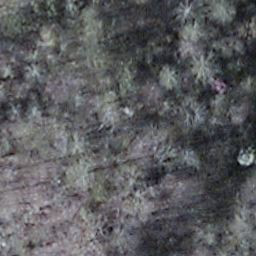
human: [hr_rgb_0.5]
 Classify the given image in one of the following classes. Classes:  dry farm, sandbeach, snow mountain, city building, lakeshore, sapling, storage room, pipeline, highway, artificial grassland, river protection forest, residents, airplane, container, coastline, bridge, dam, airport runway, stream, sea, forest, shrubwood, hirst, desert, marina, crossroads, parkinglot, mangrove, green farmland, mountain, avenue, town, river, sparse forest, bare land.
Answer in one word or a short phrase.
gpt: shrubwood